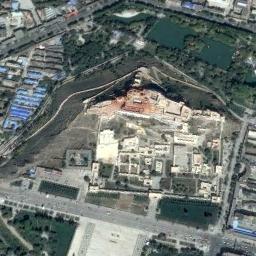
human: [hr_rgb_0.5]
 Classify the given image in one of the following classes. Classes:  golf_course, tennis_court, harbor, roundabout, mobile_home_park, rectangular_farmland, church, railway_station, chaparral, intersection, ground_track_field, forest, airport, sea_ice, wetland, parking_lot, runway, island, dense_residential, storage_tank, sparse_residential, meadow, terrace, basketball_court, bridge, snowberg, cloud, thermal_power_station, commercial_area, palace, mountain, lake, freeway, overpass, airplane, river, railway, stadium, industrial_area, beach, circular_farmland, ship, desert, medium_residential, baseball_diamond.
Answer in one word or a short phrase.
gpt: palace